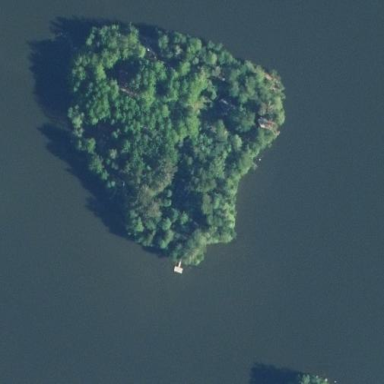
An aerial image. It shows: Island covered with woodland.